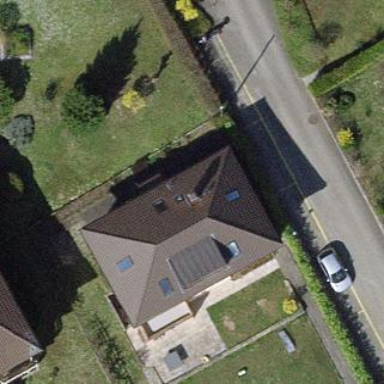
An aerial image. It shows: Simple and straightforward house.